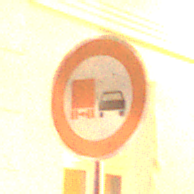
Verkehrszeichen: UeberholverbotKraftfahrzeuge
Umgebung: Outdoor, Urban
Tageszeit: Night
Wetter: Clear
Licht: Artificial
Jahreszeit: NotSpecified
Kontrast: HighContrast